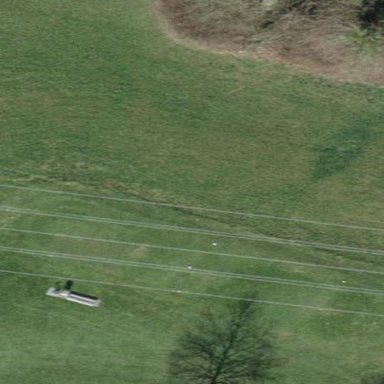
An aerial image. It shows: Golf tee area covered with grass.